Question: I am trying to add a field following the HowTo in the <URL> with no errors in the process.
The problem comes when I think I am done, I visit Multiphase Project page and it does not load and shows this error:
Error occured: freemarker.template.TemplateModelException: get(tabView) failed on instance of org.openbravo.client.application.window.StandardWindowComponent

I have tried to repeat the HowTo but I couldn't find where I might be getting it wrong.
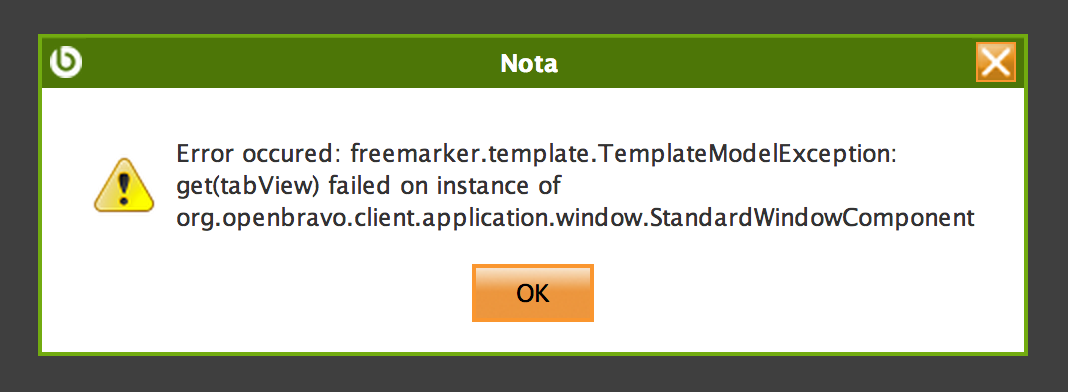
Answer: 1. In the "Reports and Processes" window, where you created the process check whether "Manual.." is checked.. if not then check it.
2. run "ant smartbuild -Dtr=no"
Do not forget to comment whether this works or does not work...